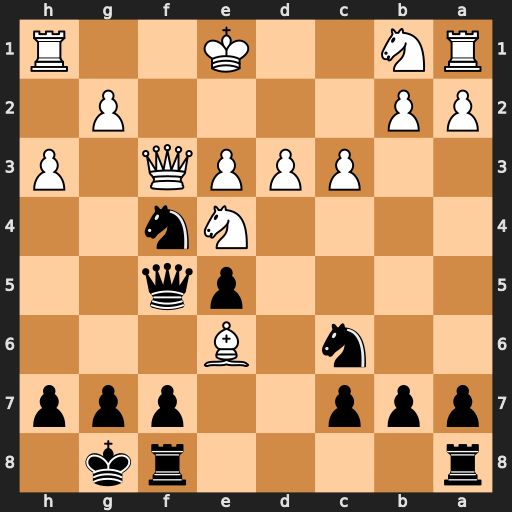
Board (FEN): r4rk1/ppp2ppp/2n1B3/4pq2/4Nn2/2PPPQ1P/PP4P1/RN2K2R
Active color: b
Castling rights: KQ
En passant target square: -
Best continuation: Nxd3+ Ke2 Qxe6 Kxd3 f5 Kc2 fxe4